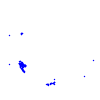
Particle: kaon